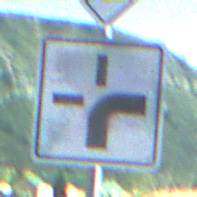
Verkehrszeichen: VerlaufVorfahrtsstrasse3
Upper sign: Vorfahrtsstrasse
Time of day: Night
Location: Outdoor (Nature)
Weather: PartlyCloudy
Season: NotSpecified
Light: Natural